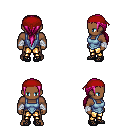
a pixel art fantasy rpg character, male body template, human, dark skin, blue vest, gold greaves, pink ponytail hairstyle, red bandana, white cloth bandages, ghillies, four views (front, back, left, right), 2x2 character sprite sheet, small pixel art, hard edges, no anti-aliasing